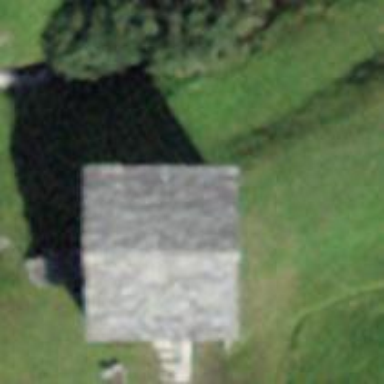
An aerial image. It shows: Rural barn.